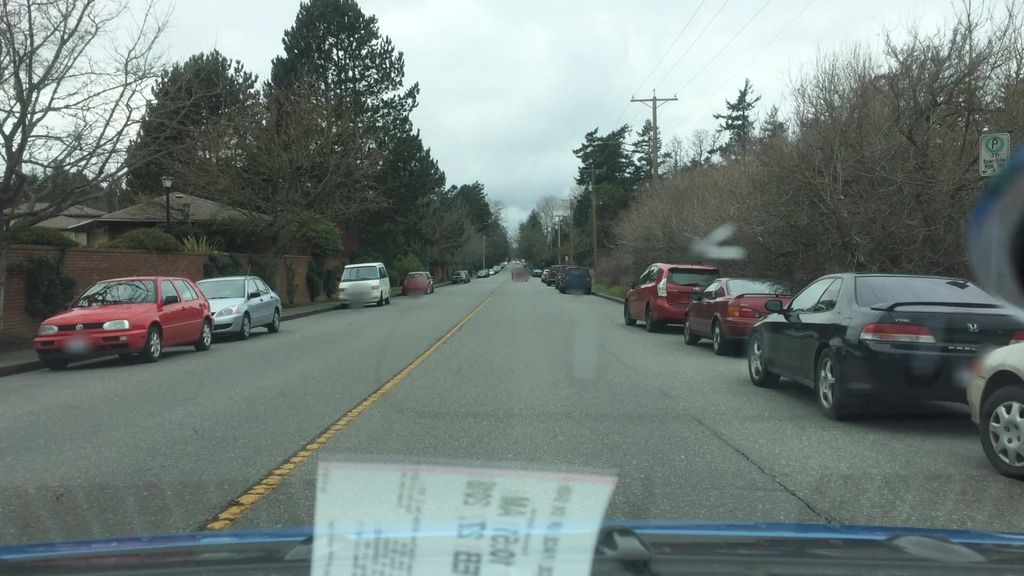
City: victoria